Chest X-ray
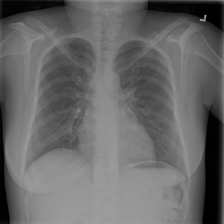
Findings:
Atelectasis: negative
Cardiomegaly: negative
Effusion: negative
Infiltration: negative
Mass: negative
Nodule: negative
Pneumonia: negative
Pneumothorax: negative
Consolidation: negative
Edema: negative
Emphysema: negative
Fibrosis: negative
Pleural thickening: negative
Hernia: negative